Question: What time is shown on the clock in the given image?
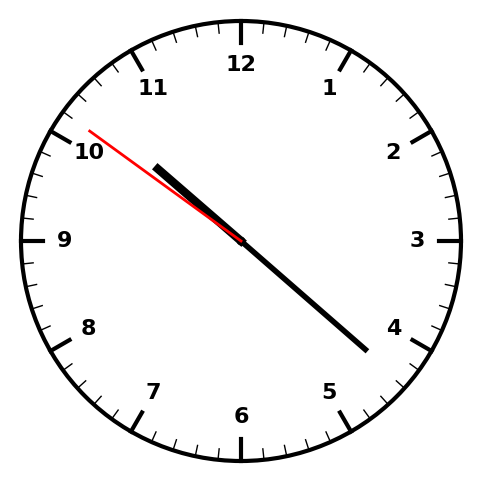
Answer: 10:21:51